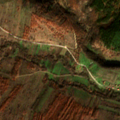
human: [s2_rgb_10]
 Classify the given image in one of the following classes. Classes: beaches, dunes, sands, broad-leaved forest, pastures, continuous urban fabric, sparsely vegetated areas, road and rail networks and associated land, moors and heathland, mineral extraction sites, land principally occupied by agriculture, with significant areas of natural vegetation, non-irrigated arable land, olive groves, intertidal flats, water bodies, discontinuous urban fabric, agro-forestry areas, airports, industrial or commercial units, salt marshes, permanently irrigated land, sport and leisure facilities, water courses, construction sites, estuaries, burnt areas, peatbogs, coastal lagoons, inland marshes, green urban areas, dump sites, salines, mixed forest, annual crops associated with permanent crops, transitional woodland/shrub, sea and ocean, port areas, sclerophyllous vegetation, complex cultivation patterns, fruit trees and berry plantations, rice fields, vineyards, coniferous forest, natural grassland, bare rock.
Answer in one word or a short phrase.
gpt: land principally occupied by agriculture, with significant areas of natural vegetation, broad-leaved forest, coniferous forest, transitional woodland/shrub